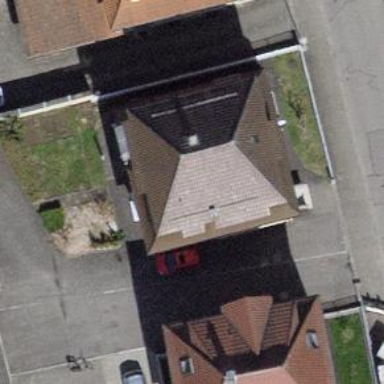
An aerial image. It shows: Apartments building with mansard roof.